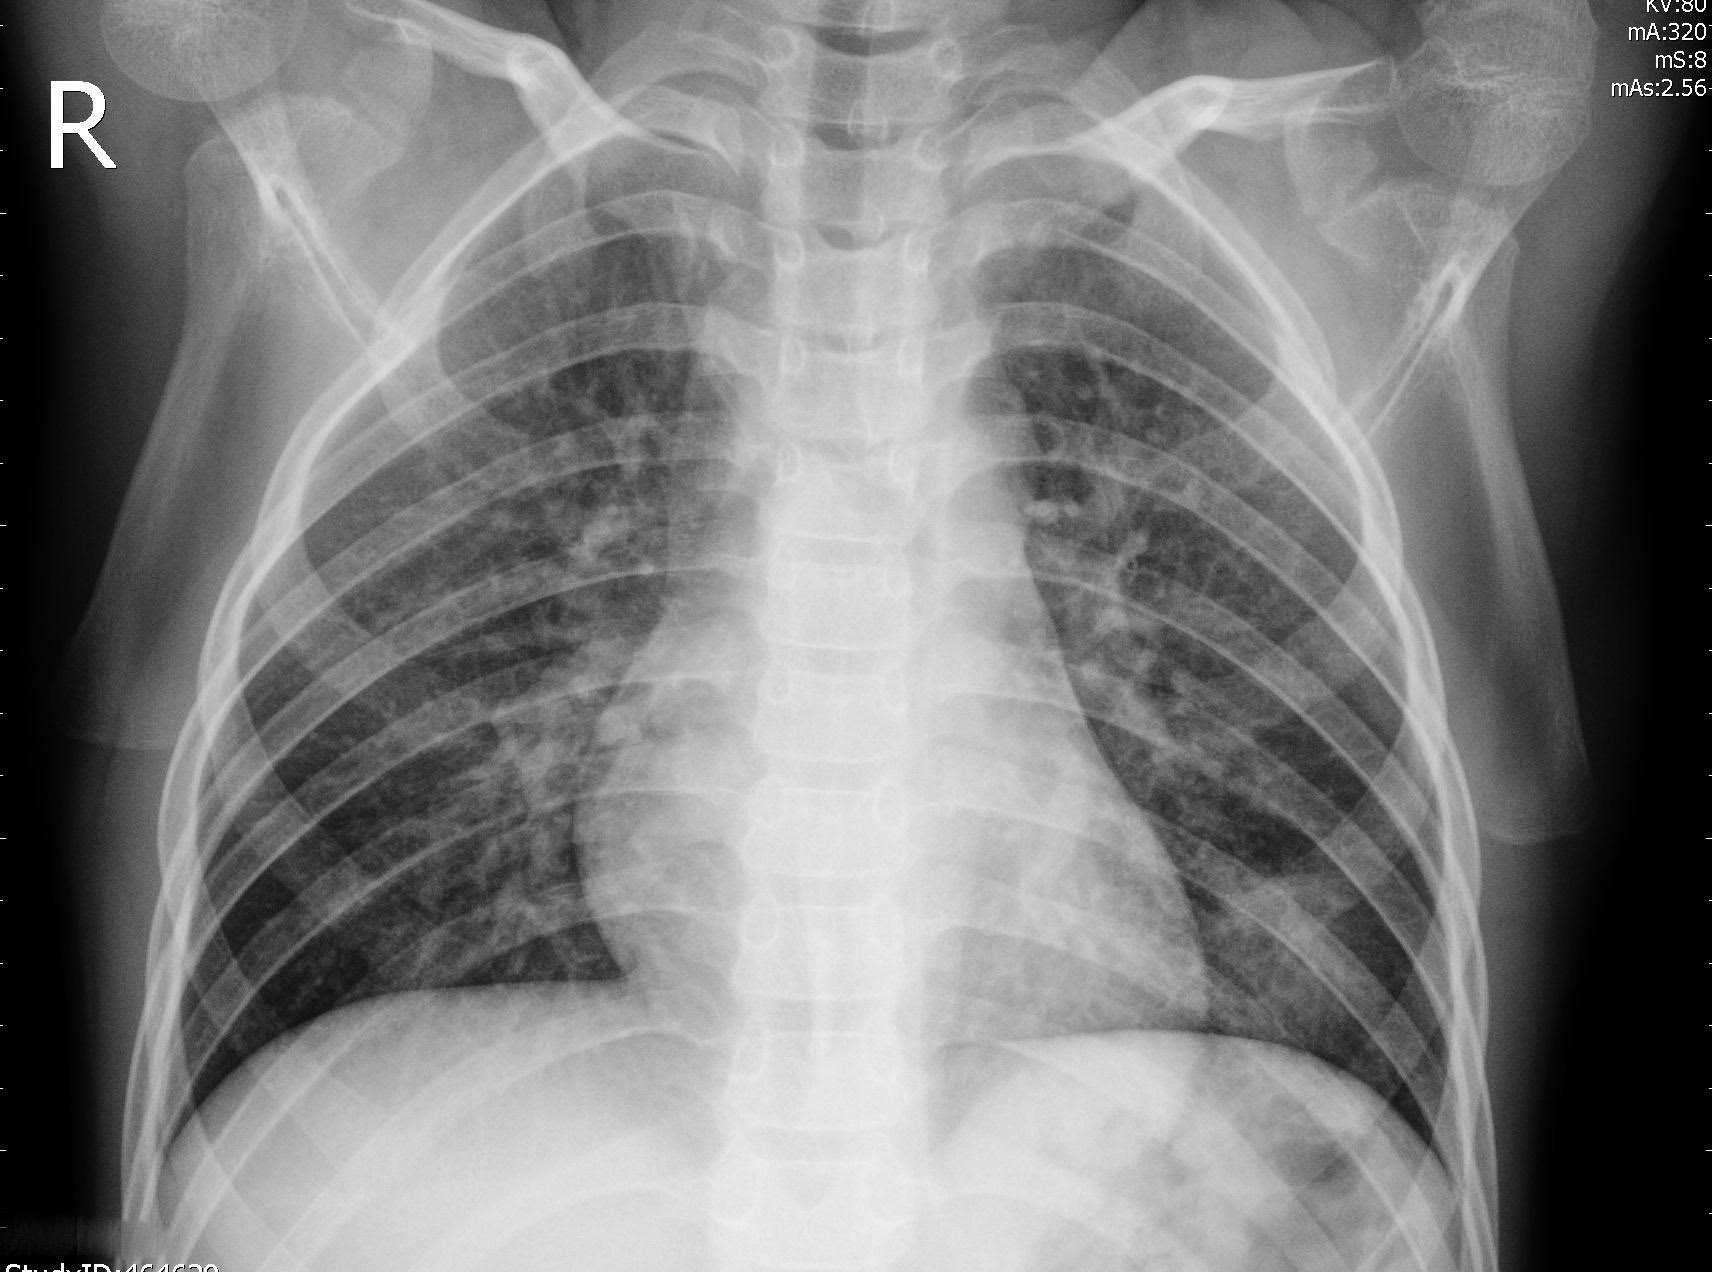
Diagnosis: PNEUMONIA